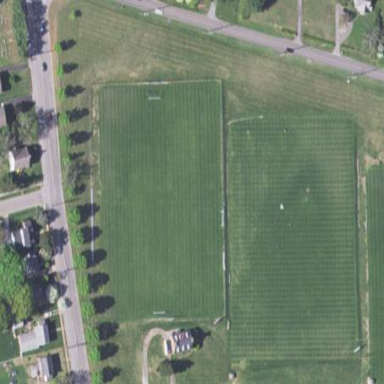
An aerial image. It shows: Athletics pitch for leisure land sports.